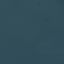
Land use / land cover: SeaLake